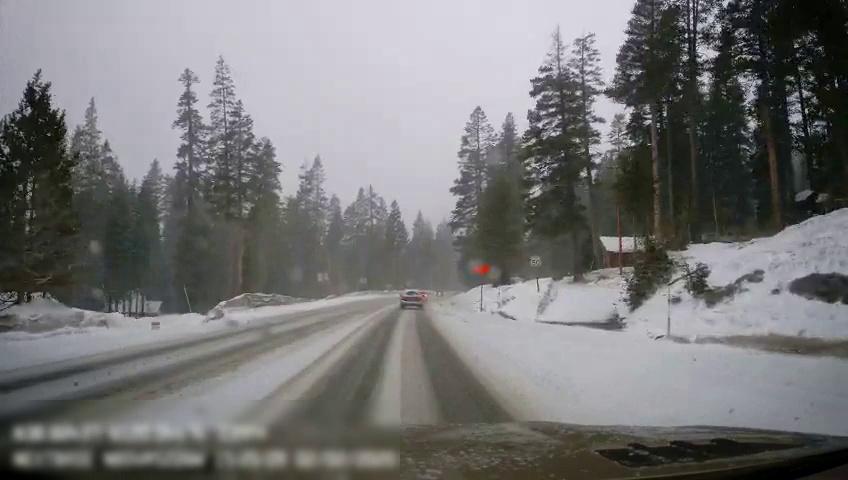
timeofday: Day
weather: Snowy
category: Drivable Space
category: Vehicles | SUV